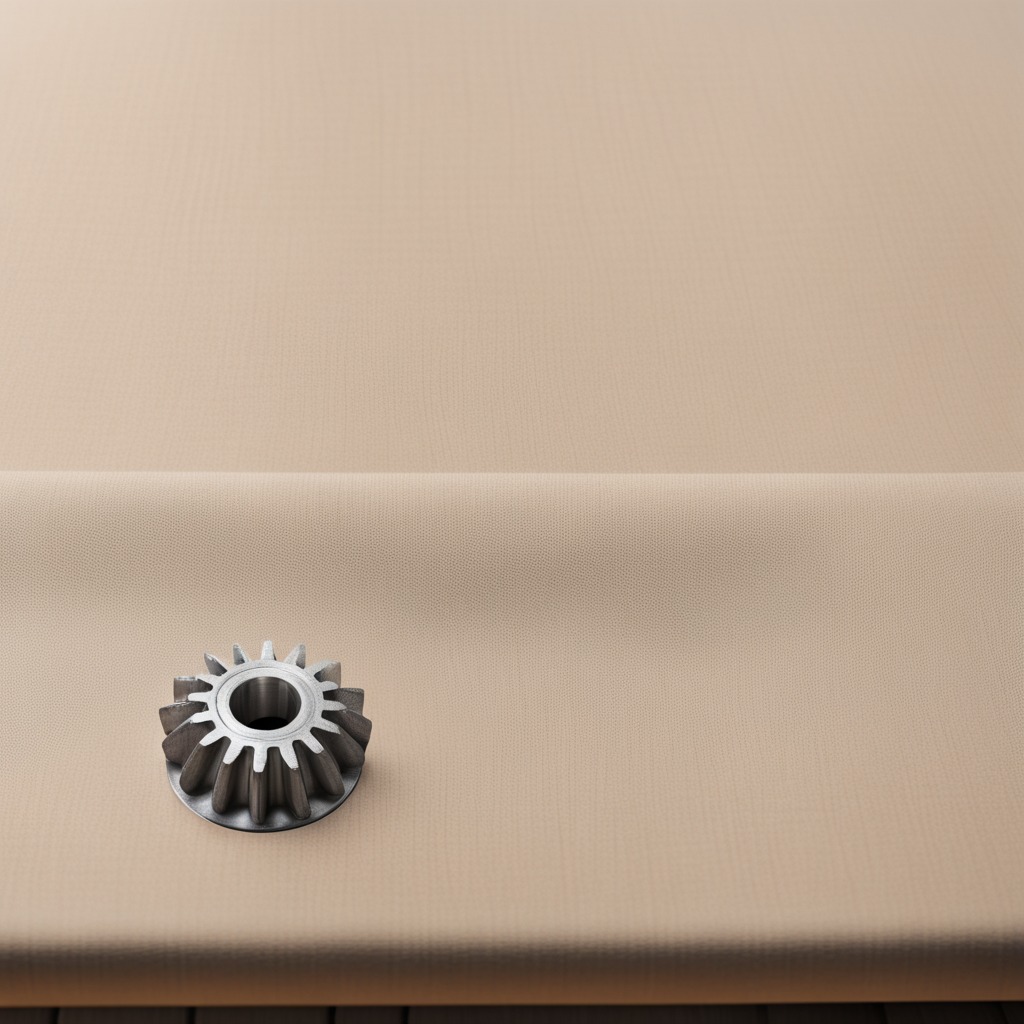
A steel gear with teeth is lying on a clean wooden table in an outdoor workshop during daytime bright natural light soft shadows worn but beneath the cloth.